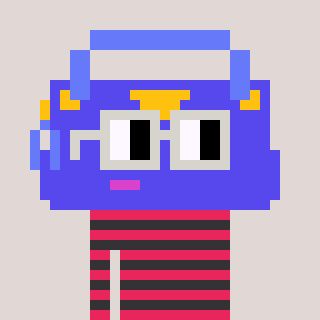
a pixel art character with square light gray glasses, a bag-shaped head and a grayscale-colored body on a warm background